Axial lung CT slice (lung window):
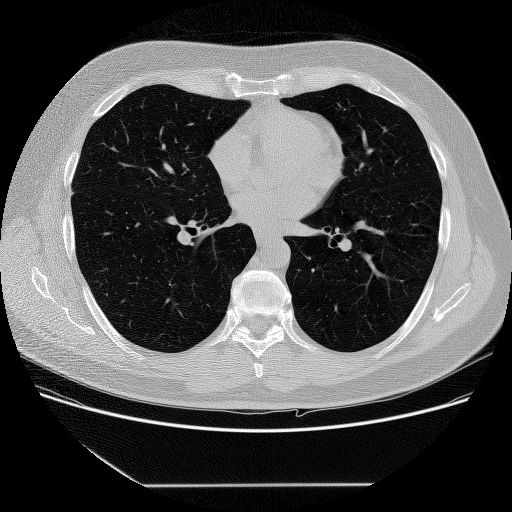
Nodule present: no